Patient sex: M
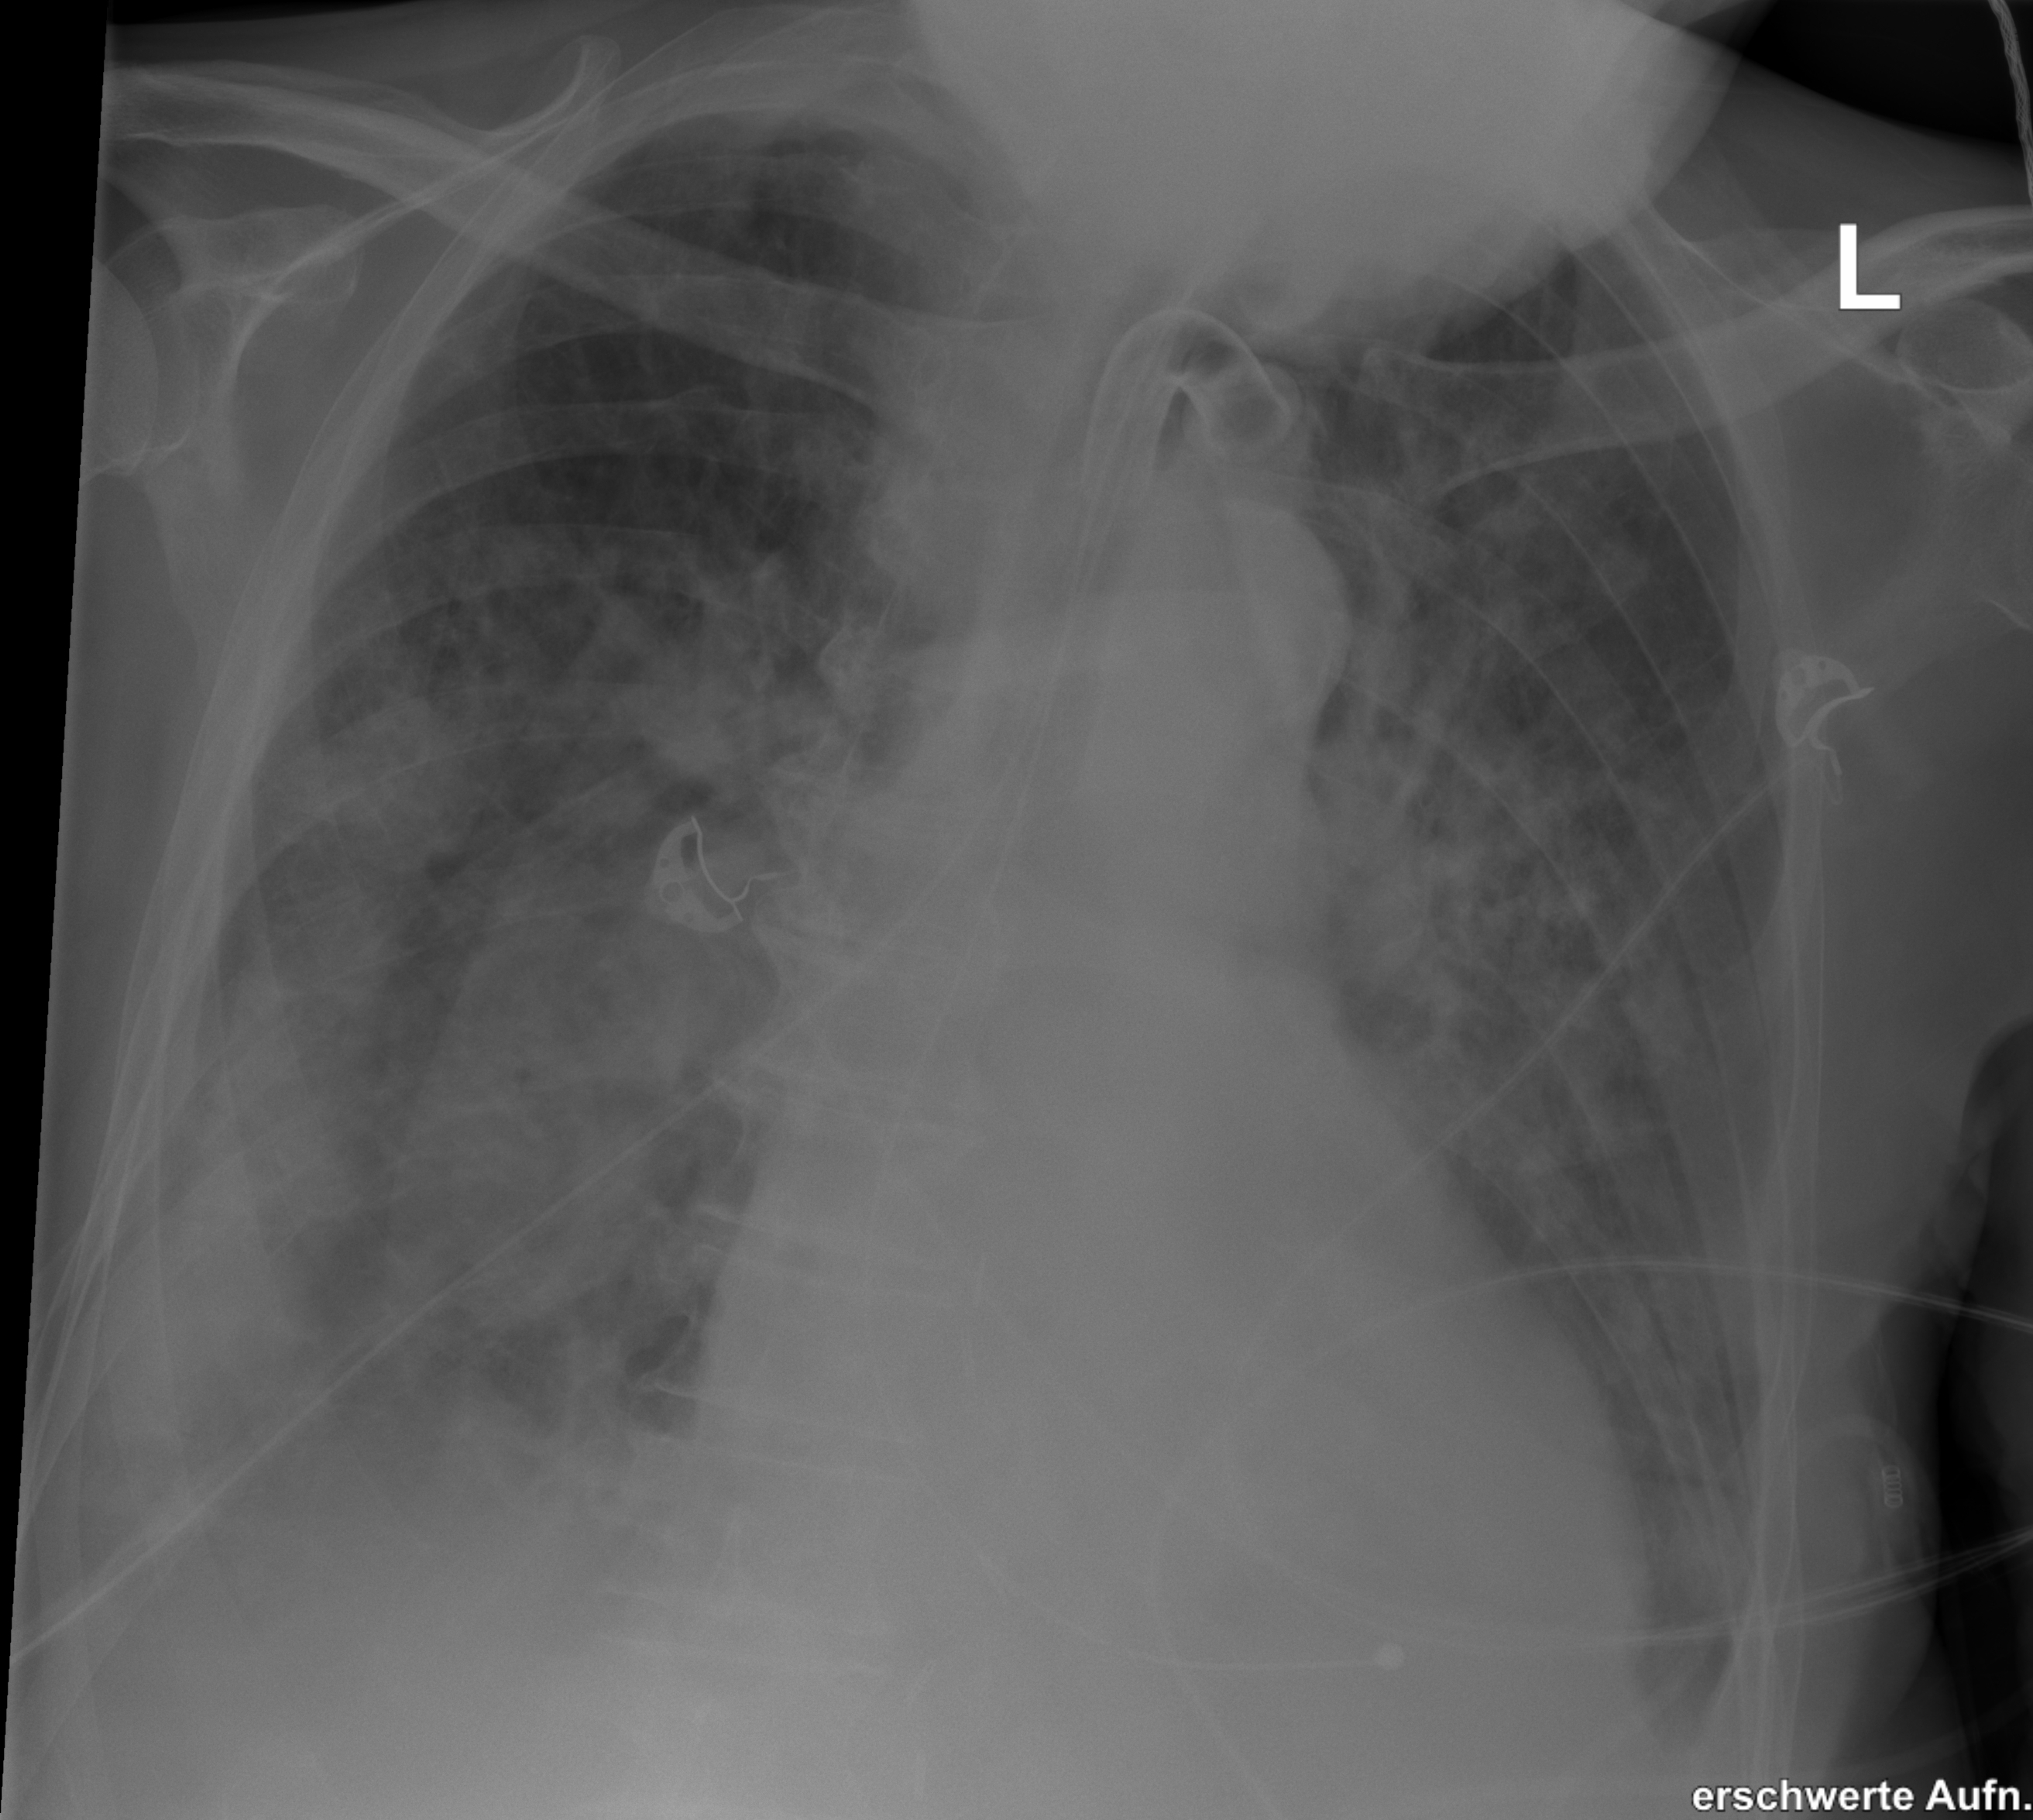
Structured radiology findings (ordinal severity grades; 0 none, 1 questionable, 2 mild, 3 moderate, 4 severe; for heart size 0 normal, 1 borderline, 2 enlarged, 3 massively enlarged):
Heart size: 0
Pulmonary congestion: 2
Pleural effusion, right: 2
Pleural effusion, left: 2
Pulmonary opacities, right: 3
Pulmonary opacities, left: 3
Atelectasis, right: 2
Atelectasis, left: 2